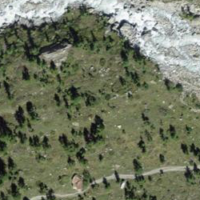
EUNIS habitat code: 23
Species observed at this site:
Achillea erba-rotta
Geum montanum